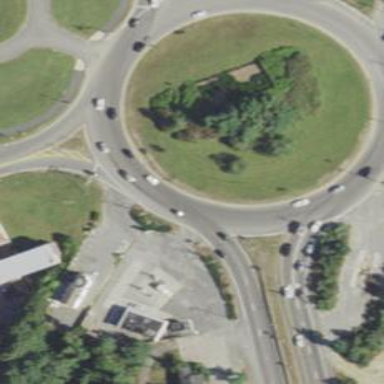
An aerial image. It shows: Grassy area with traffic calming island.